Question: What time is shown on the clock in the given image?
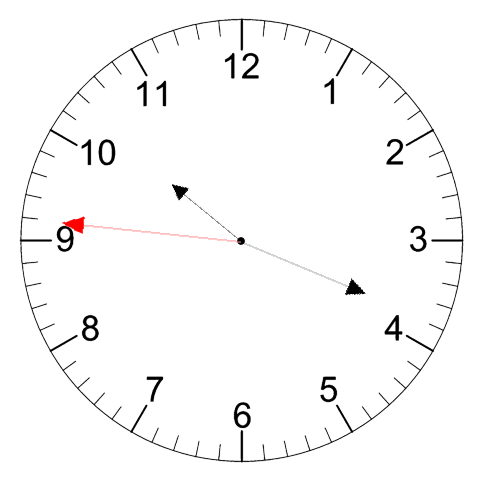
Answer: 10:18:46